Question: How to create a duplicate of the existing User model which display objects only if a condition is satisfied?

In the documentation, there was a similar statement:
'pendinguser = models.ForeignKey(User, limit_choices_to={'is_staff': True})'
How and where to add this to make this work?
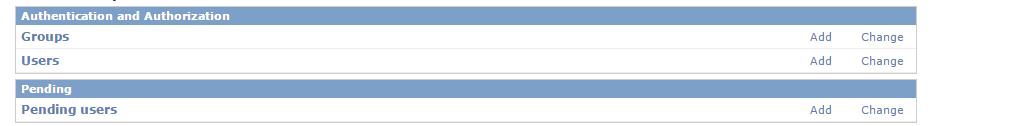
Answer: See this example:
you have your user model 'User'
Now create a new model and inherit User model like this
'''
class ProxyUser(User):
objects = ProxyUserManagaer()
class Meta:
proxy = True
'''
Now create you custom definition of this Proxy model in manager function:
'''
class ProxyUserManager(models.Manager):
def get_queryset(self):
return super(FeatureManager, self).get_queryset().filter(<add your custom definiton her>)
'''